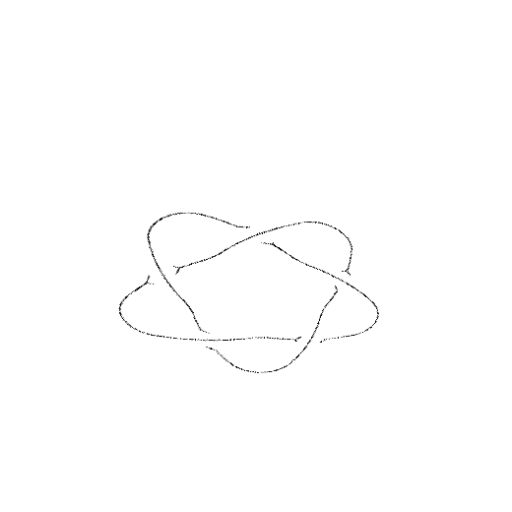
Crossing number: 5